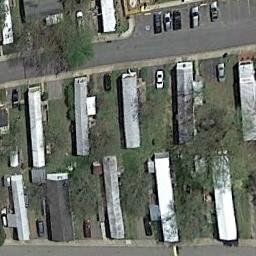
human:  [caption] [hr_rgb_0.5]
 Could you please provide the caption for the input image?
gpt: The mobile home park is on the grass next to the road .

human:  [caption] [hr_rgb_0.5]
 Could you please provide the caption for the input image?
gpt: There are four rows of mobile homes and three paths .

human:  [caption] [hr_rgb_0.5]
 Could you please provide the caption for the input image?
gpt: Many buildings are in the mobile home park .

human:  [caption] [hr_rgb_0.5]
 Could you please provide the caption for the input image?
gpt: The mobile home park has some mobile homes arranged in lines and a parking lot .

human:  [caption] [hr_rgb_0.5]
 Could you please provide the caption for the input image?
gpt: There are some buildings and withered trees in the mobile home park .